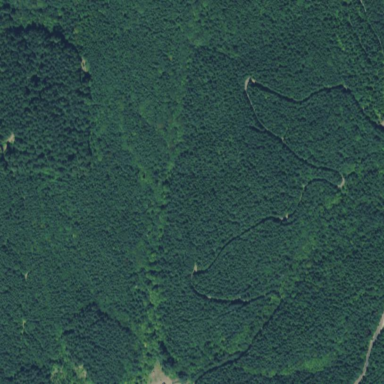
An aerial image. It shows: Forest area.